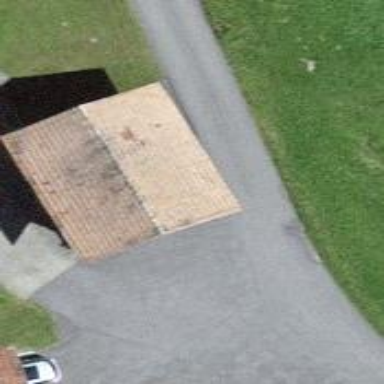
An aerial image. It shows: Barn.